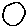
Label: circle